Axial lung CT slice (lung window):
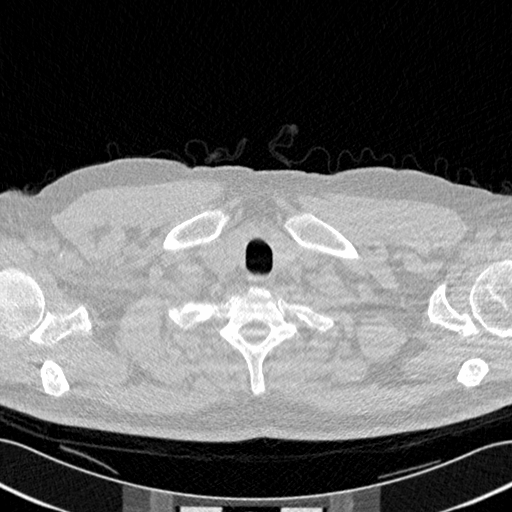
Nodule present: no